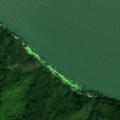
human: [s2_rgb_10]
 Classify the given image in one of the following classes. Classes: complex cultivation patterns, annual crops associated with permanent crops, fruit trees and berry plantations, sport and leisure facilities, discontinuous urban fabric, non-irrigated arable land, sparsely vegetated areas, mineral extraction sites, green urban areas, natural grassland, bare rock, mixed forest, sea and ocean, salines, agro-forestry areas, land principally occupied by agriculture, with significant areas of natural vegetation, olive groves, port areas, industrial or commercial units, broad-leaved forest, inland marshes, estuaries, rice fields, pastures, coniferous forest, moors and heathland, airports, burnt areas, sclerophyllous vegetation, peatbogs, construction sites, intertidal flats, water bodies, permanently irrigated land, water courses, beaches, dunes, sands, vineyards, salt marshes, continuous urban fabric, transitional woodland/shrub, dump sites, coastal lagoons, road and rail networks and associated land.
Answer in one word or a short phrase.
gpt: broad-leaved forest, water courses